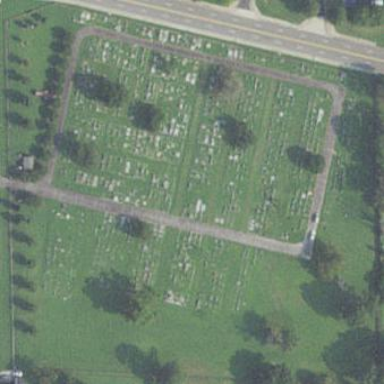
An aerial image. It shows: Cemetery.